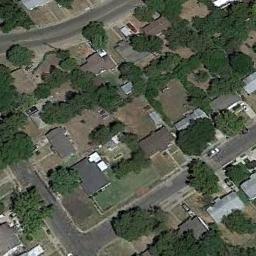
Label: residential